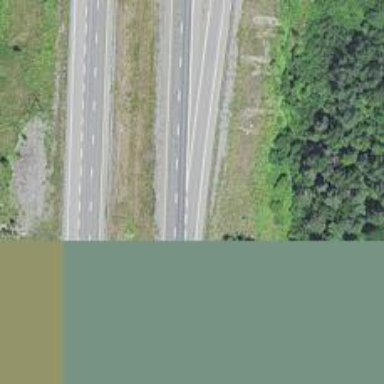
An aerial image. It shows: Motorway junction.